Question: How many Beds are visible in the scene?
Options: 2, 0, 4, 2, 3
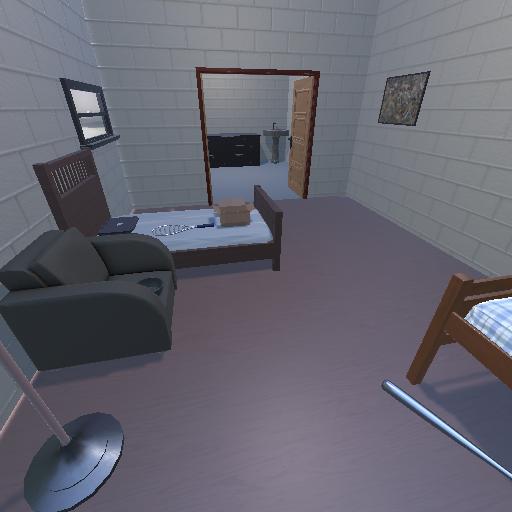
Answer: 2